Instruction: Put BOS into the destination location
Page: home
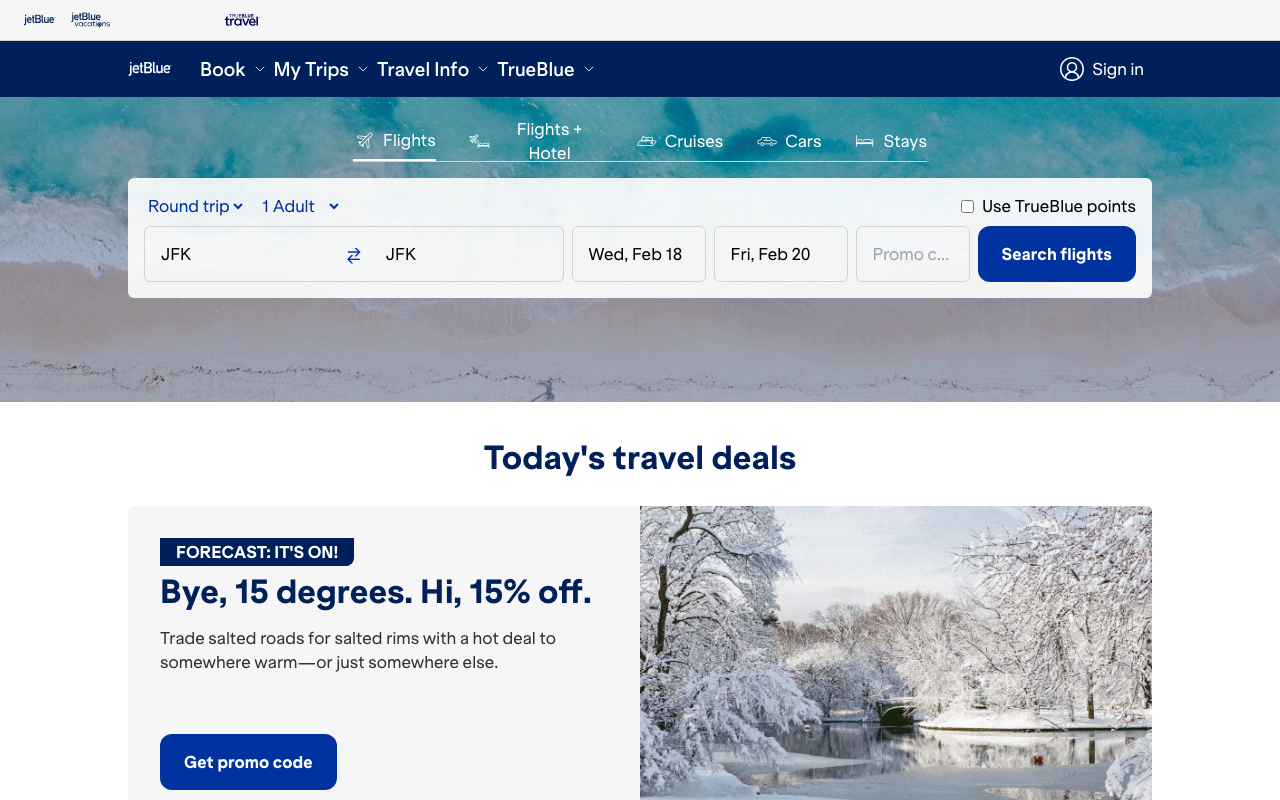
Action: type